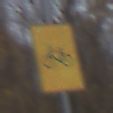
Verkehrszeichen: RadverkehrOhnePfeilsymbol
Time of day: MorningAfternoon
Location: Outdoor (Nature)
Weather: Overcast
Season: NotSpecified
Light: Natural